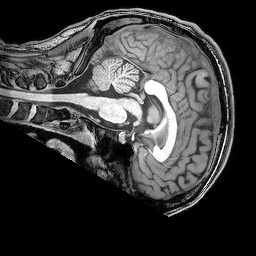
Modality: T1w
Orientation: sagittal
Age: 25
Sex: male